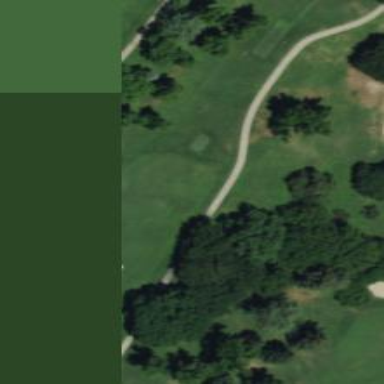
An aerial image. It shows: Golf cartpath that is also road path.